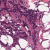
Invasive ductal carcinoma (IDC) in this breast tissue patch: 1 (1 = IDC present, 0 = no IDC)